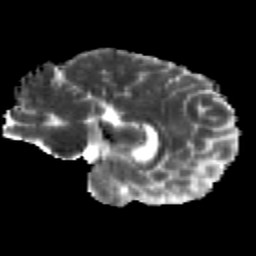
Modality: MD
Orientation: sagittal
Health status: healthy
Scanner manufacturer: siemens
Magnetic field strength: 3 T
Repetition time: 12 s
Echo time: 0.092 s